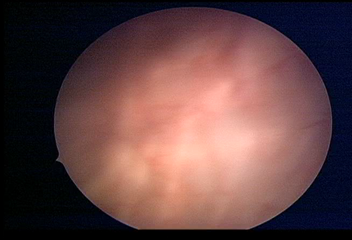
Modality: WLC
Class: Normal mucosa
Bladder cancer association: No